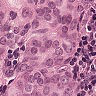
Metastatic tissue present: yes